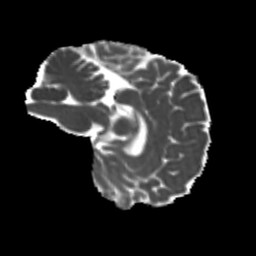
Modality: MD
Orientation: sagittal
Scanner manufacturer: siemens
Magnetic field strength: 3 T
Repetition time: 4 s
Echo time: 0.0594 s